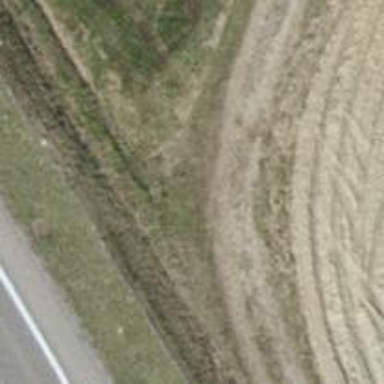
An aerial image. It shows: Grassy track road with grade 4 track type.